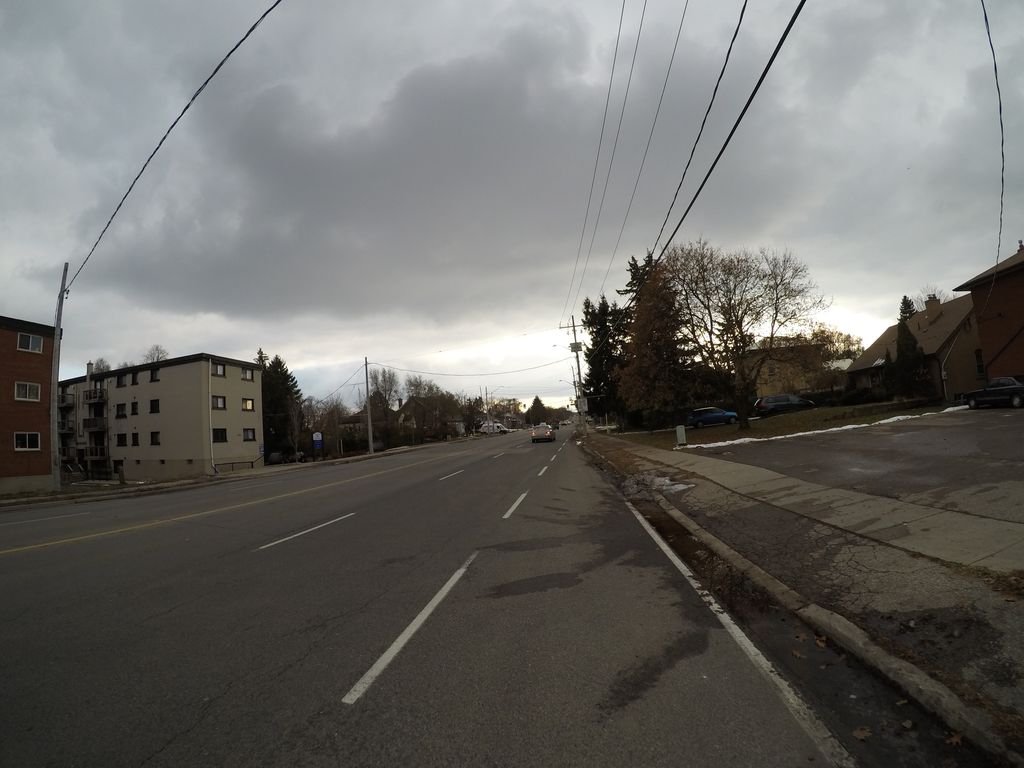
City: kitchener-waterloo